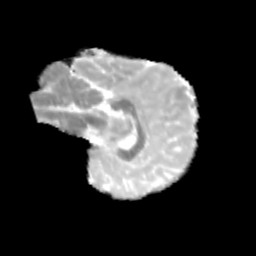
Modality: MD
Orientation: sagittal
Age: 9
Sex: female
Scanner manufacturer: siemens
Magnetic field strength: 3 T
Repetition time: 3.8 s
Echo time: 0.07 s